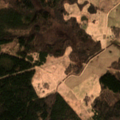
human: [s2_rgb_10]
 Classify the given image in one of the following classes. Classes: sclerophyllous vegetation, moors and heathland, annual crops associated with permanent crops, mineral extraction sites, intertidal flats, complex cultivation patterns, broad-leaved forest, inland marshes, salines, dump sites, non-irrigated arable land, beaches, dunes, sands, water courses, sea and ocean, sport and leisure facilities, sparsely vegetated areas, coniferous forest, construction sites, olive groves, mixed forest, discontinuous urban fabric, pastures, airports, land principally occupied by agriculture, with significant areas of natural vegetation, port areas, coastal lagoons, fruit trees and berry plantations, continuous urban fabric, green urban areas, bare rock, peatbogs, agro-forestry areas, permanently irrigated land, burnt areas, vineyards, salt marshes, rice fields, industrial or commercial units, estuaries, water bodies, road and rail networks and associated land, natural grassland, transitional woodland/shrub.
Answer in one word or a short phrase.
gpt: pastures, complex cultivation patterns, coniferous forest, mixed forest